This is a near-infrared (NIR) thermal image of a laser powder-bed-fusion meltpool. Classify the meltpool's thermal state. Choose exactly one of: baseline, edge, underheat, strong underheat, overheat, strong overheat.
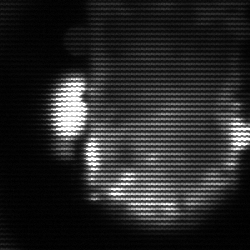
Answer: baseline